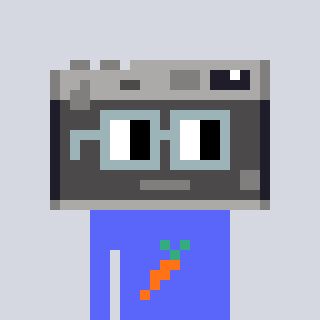
a pixel art character with square dark gray glasses, a camera-shaped head and a purple-colored body on a cool background